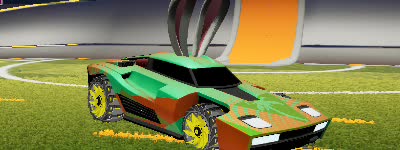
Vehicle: breakout